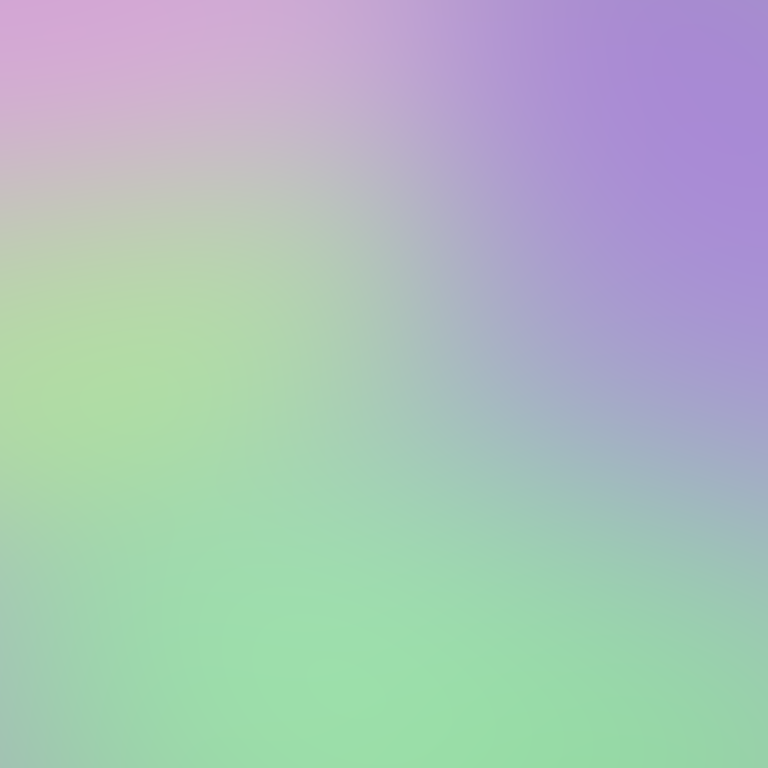
Abstract light effect, smooth gradient from soft green to gentle purple, serene atmosphere, diffuse light, no room, no furniture, no objects.